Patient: sex F, age 54
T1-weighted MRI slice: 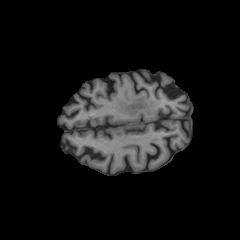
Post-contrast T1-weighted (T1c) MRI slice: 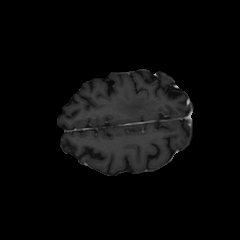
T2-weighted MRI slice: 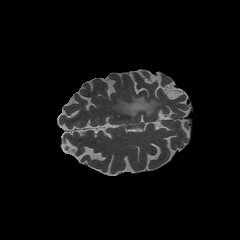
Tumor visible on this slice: yes
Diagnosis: Glioblastoma, IDH-wildtype
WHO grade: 4